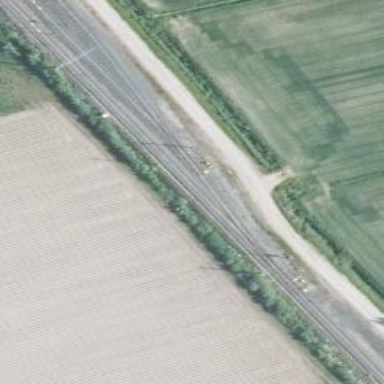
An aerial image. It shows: Rail siding with electrified contact lines.